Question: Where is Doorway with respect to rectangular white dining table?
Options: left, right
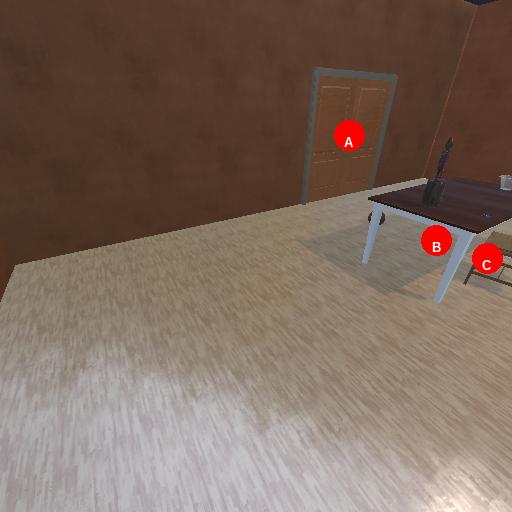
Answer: left